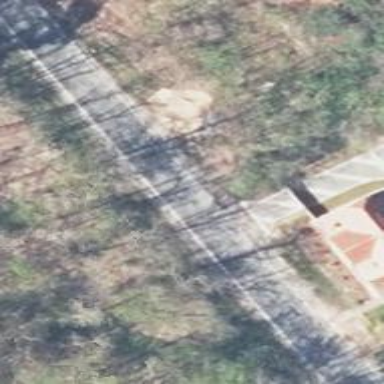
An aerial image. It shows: Secondary road with asphalt surface.